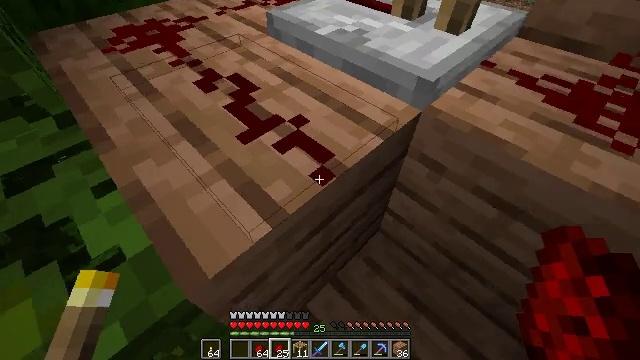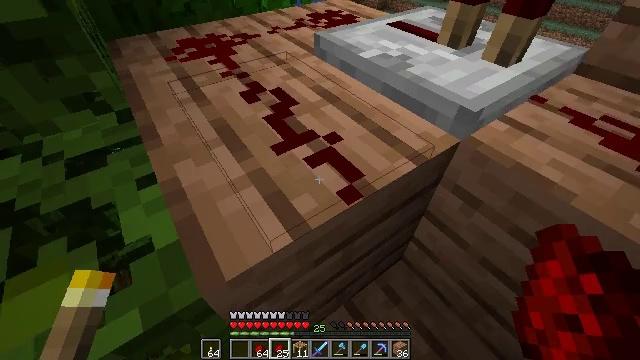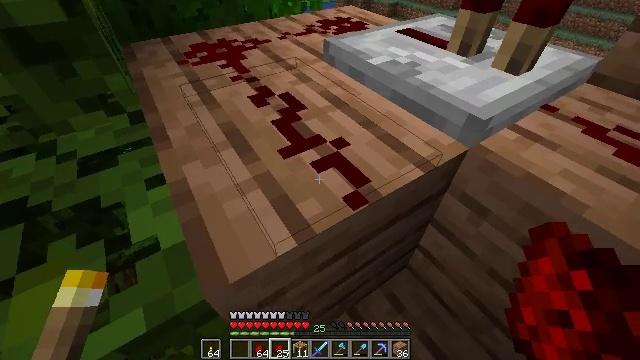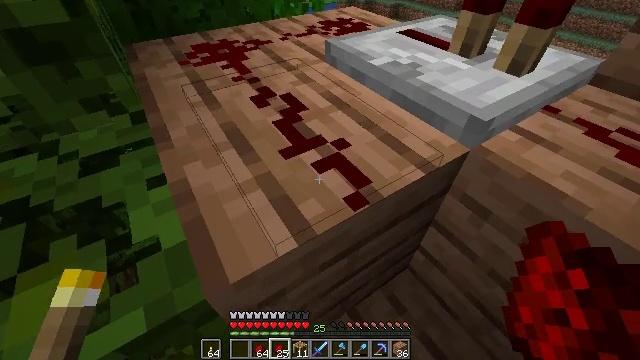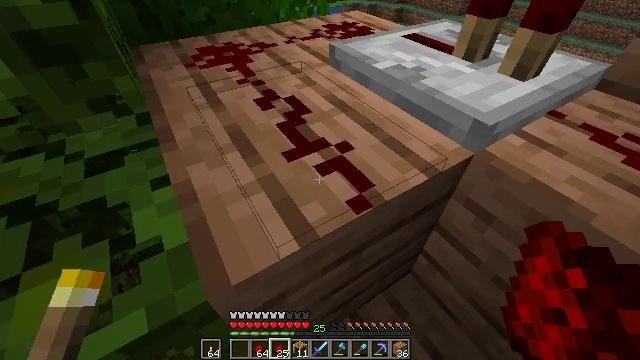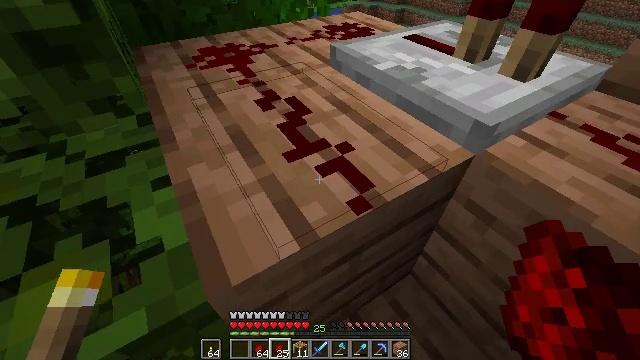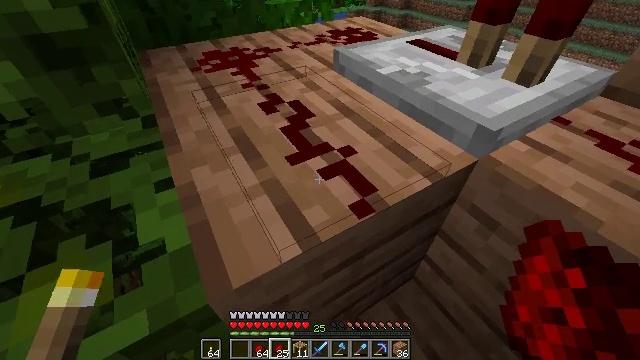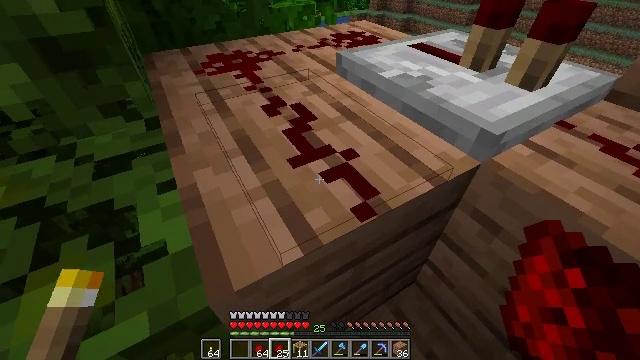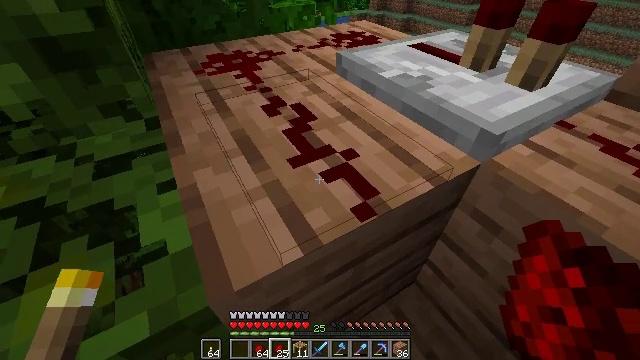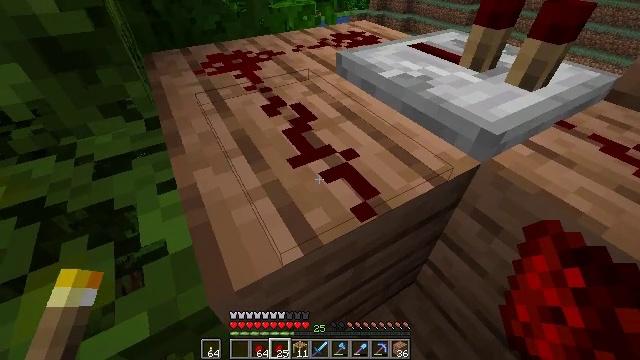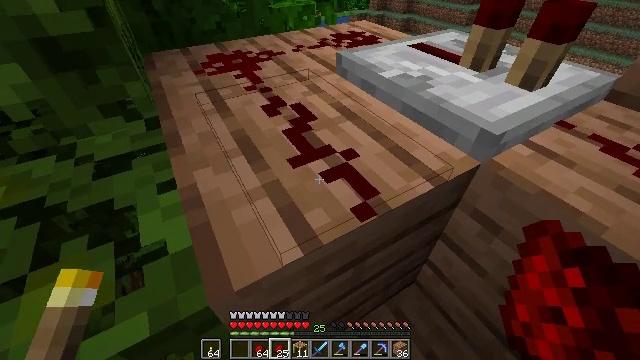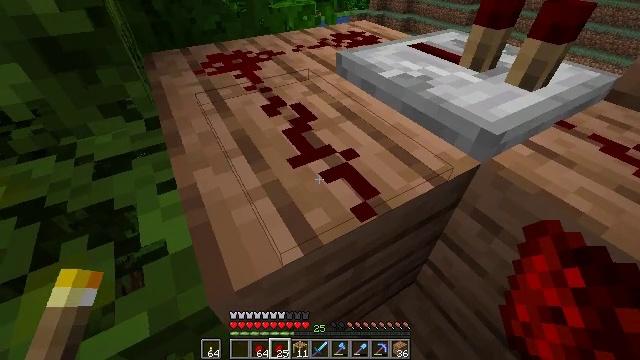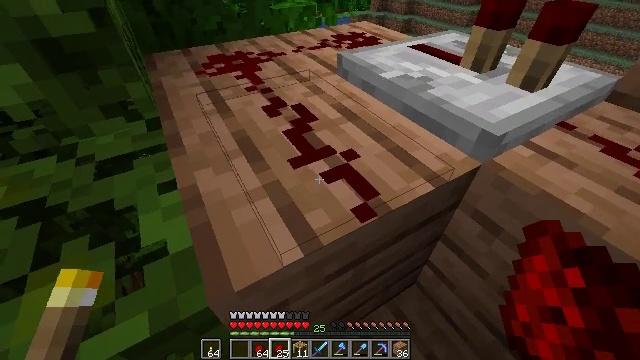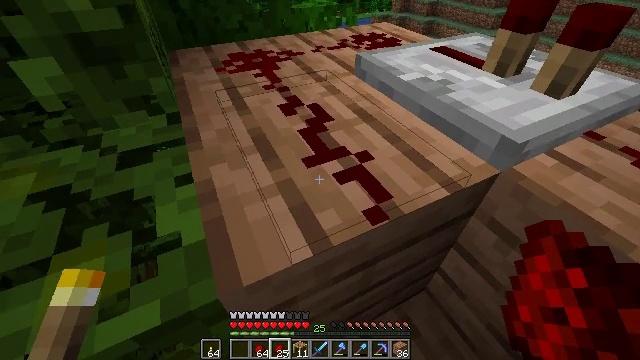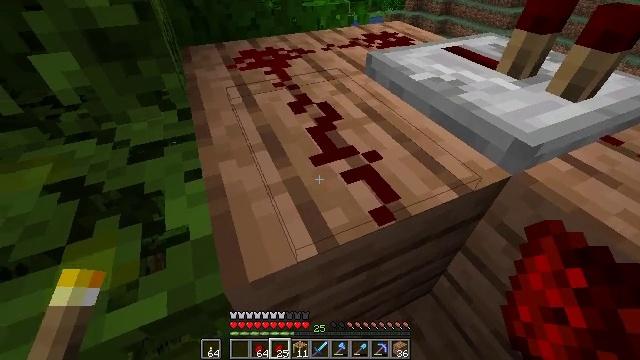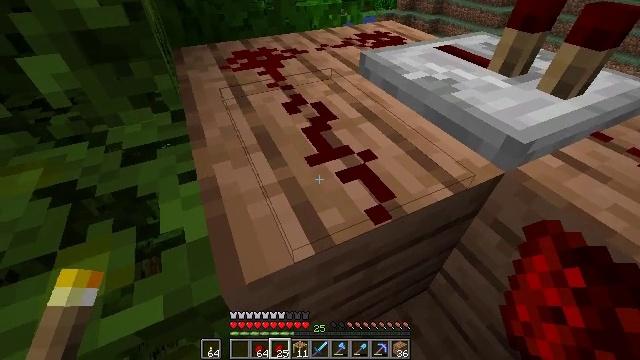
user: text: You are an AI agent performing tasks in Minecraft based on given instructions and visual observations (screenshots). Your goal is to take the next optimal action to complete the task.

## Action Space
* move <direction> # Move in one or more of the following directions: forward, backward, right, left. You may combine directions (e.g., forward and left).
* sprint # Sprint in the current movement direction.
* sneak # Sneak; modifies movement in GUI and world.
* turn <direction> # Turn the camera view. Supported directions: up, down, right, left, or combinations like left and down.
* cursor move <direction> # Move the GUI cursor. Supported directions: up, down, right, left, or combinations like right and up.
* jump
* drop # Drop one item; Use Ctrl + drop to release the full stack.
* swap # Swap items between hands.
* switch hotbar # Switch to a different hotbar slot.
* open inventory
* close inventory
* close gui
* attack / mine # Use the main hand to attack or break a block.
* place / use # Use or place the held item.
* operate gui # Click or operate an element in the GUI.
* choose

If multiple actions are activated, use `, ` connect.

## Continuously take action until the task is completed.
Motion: motion action
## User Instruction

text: Collect redstone wire by mining it.
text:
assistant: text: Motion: turn left and up
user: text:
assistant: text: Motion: turn left and up
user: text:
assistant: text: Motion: no_op
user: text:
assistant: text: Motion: no_op
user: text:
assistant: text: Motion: no_op
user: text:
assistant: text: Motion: no_op
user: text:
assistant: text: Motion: no_op
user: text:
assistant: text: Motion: no_op
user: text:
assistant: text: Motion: no_op
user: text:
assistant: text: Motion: no_op
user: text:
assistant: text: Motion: no_op
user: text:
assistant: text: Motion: no_op
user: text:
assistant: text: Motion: turn left
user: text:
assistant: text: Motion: turn left
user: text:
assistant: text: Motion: turn right
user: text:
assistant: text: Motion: no_op
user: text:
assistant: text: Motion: no_op
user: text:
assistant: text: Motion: no_op
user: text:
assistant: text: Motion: no_op
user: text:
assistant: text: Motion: no_op
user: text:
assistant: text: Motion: no_op
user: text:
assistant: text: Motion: no_op
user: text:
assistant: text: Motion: no_op
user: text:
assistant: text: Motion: no_op
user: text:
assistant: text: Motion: no_op
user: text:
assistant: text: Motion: no_op
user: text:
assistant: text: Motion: no_op
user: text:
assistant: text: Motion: no_op
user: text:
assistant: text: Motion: no_op
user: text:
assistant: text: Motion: turn down